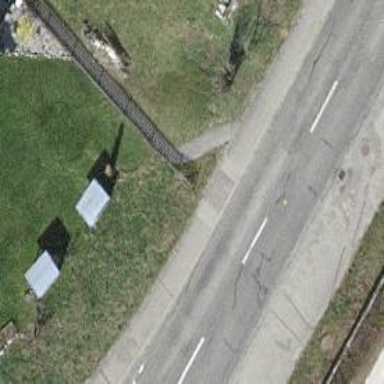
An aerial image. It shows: Sidewalk.